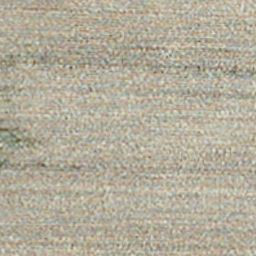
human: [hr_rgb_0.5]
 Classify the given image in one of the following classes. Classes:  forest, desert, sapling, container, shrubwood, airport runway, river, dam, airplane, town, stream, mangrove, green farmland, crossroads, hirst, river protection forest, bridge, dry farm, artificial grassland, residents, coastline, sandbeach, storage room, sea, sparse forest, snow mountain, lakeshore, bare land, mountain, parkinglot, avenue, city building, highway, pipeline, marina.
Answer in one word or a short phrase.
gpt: dry farm